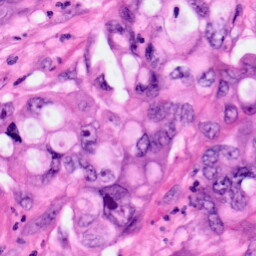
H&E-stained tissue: Pancreatic